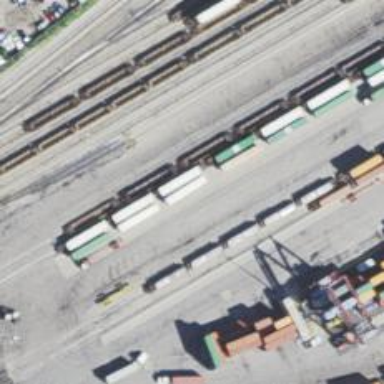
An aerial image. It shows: Railway yard in service.